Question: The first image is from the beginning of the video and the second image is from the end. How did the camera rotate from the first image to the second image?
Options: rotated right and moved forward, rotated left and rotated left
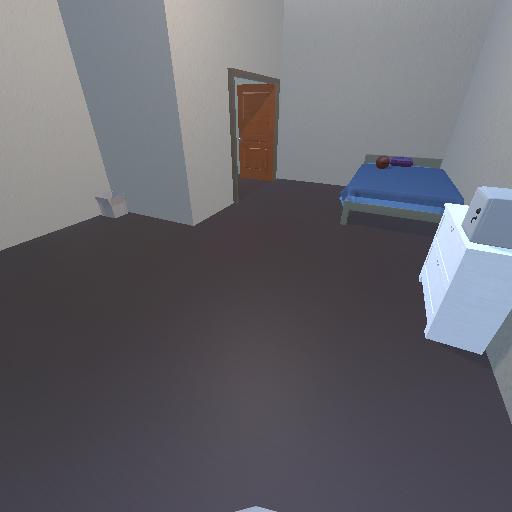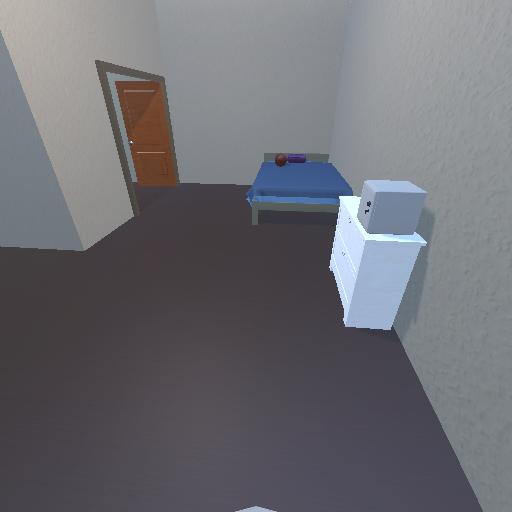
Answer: rotated right and moved forward